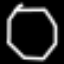
Label: octagon